Question: I have two entities with "to-many" relation

Now I want to fetch all Categories which has ONLY (isFavorite) Recipes.
This is like:
'''
SELECT c.*
FROM zcategories c, zrecipes r
where
r.zisfavorite = 1
and r.zincategory = c.z_pk
group by c.zname;
'''
I tried
'''
- (NSFetchedResultsController *)fetchedResultsController
{
if (__fetchedResultsController != nil) {
return __fetchedResultsController;
}
AppDelegate *appDelegate = (AppDelegate *)[[UIApplication sharedApplication] delegate];
self.checkedMOC = appDelegate.managedObjectContext;
NSFetchRequest *fetchRequest = [[NSFetchRequest alloc] init];
// Edit the entity name as appropriate.
NSEntityDescription *entity = [NSEntityDescription entityForName:@"Categories" inManagedObjectContext:self.checkedMOC];
NSPredicate *predicate = [NSPredicate predicateWithFormat:@"ALL recipes.isFavorite == %@", [NSNumber numberWithInt:1]];
[fetchRequest setEntity:entity];
[fetchRequest setPredicate:predicate];
// Set the batch size to a suitable number.
[fetchRequest setFetchBatchSize:20];
// Edit the sort key as appropriate.
NSSortDescriptor *sortDescriptor = [[NSSortDescriptor alloc] initWithKey:@"name" ascending:YES];
NSArray *sortDescriptors = [NSArray arrayWithObjects:sortDescriptor, nil];
[fetchRequest setSortDescriptors:sortDescriptors];
// Edit the section name key path and cache name if appropriate.
// nil for section name key path means "no sections".
NSFetchedResultsController *aFetchedResultsController = [[NSFetchedResultsController alloc] initWithFetchRequest:fetchRequest managedObjectContext:self.checkedMOC sectionNameKeyPath:nil cacheName:@"Master"];
aFetchedResultsController.delegate = self;
self.fetchedResultsController = aFetchedResultsController;
NSError *error = nil;
if (![self.fetchedResultsController performFetch:&error]) {
// Replace this implementation with code to handle the error appropriately.
// abort() causes the application to generate a crash log and terminate. You should not use this function in a shipping application, although it may be useful during development.
NSLog(@"Unresolved error %@, %@", error, [error userInfo]);
abort();
}
return __fetchedResultsController;
}
'''
but the error occurs
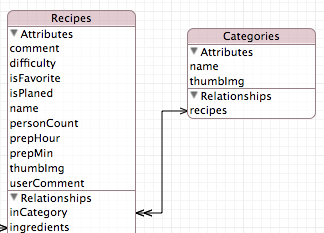
Answer: If you want the category instances that have one or more recipes that are favorites, try the 'ANY' keyword
'''
NSPredicate *predicate = [NSPredicate predicateWithFormat:@"ANY recipes.isFavorite == %@", [NSNumber numberWithInt:1]];
'''
If you want the category instances which have only recipes that are favorites, you can use the 'ALL' keyword:
'''
NSPredicate *predicate = [NSPredicate predicateWithFormat:@"ALL recipes.isFavorite == %@", [NSNumber numberWithInt:1]];
'''